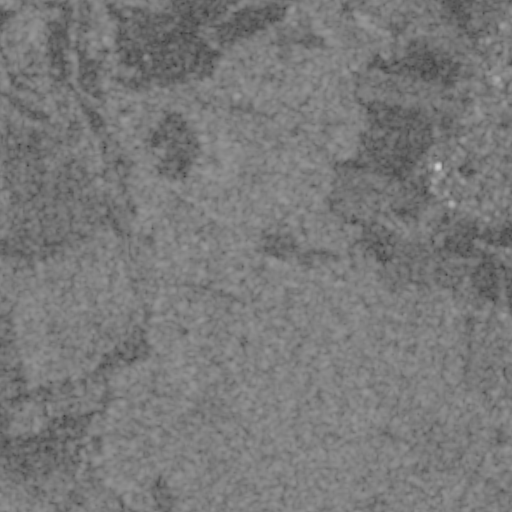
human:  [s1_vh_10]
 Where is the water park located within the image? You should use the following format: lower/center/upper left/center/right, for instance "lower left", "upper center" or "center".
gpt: The water park is located in the upper right of the image.
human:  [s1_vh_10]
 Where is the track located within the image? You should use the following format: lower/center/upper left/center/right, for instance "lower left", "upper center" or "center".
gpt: There is no track in the image.

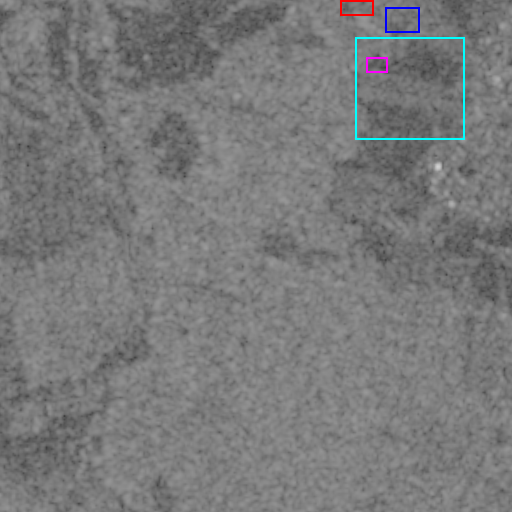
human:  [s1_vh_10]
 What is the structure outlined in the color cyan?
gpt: The structure outlined in cyan is a crop field.
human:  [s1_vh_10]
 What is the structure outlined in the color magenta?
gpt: The structure outlined in magenta is a park.
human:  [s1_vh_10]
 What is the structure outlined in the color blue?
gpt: The structure outlined in blue is a parking lot.
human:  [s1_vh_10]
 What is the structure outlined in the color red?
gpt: The structure outlined in red is a water park.
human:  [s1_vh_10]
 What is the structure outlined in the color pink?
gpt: There is no pink outline.